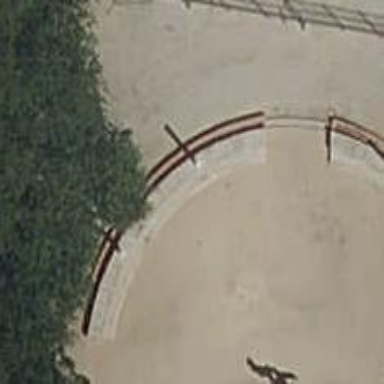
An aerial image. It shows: Bench.